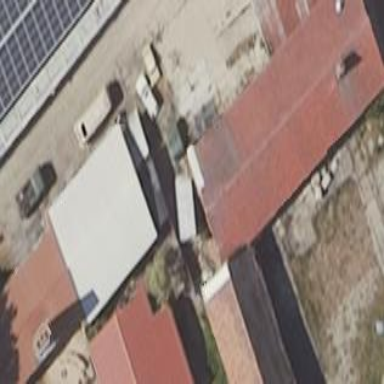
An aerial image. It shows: Shed building.